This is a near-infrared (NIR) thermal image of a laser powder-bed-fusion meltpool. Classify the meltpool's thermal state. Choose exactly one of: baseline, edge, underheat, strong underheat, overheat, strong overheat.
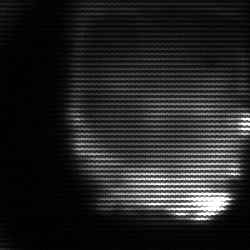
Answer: edge